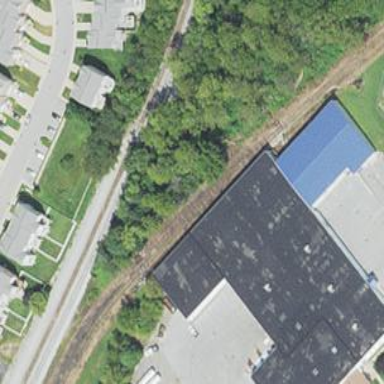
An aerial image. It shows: Preserved rail yard. The yard contains railway tracks.